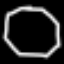
Label: octagon